Field crop: maize
Growth stage: 2
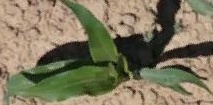
Species: maize